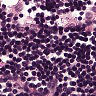
Metastatic tissue present: no